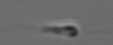
Label: flagellate_morphotype3